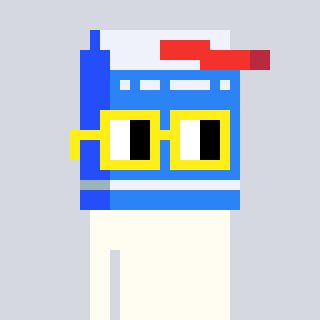
a pixel art character with square yellow glasses, a milk-shaped head and a purple-colored body on a cool background